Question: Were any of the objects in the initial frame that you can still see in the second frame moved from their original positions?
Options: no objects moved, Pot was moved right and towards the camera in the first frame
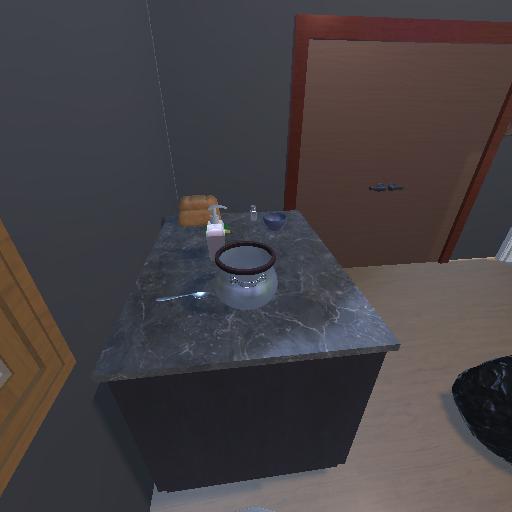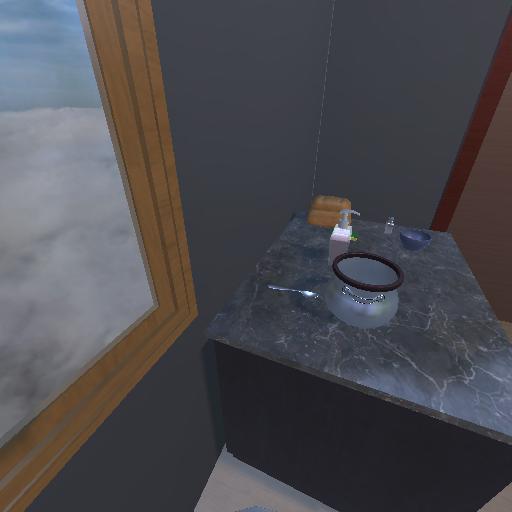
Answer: no objects moved